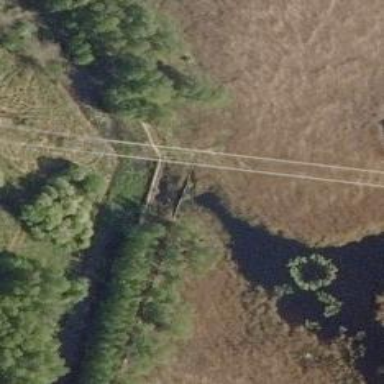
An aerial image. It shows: Path leading to bridge.